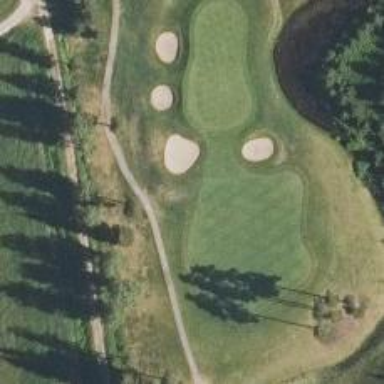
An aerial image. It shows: Golf hole.